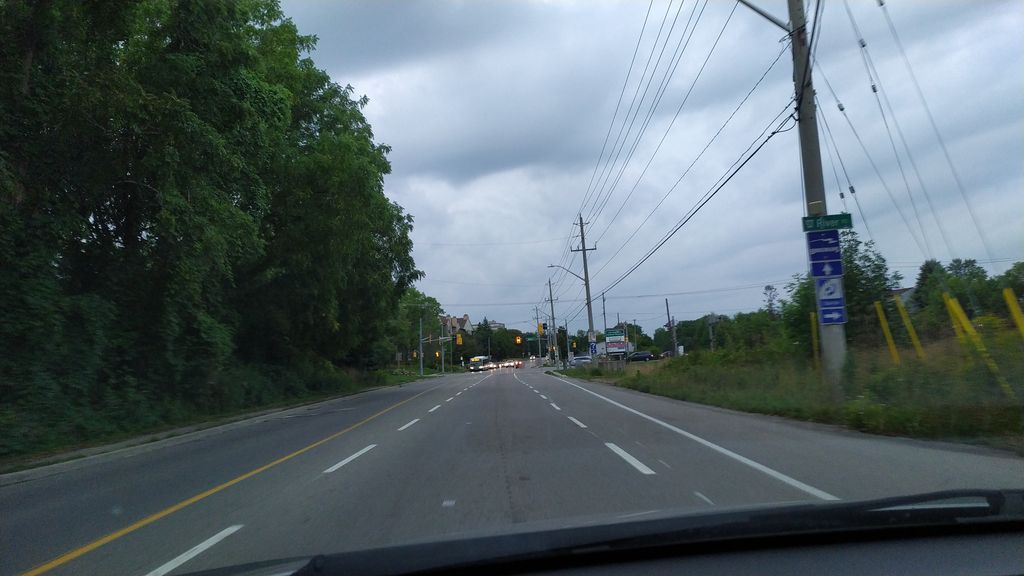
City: kitchener-waterloo